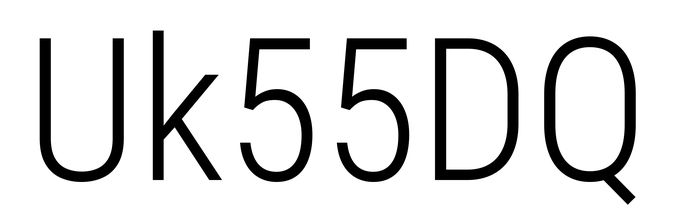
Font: Roboto_Condensed_Light